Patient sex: M
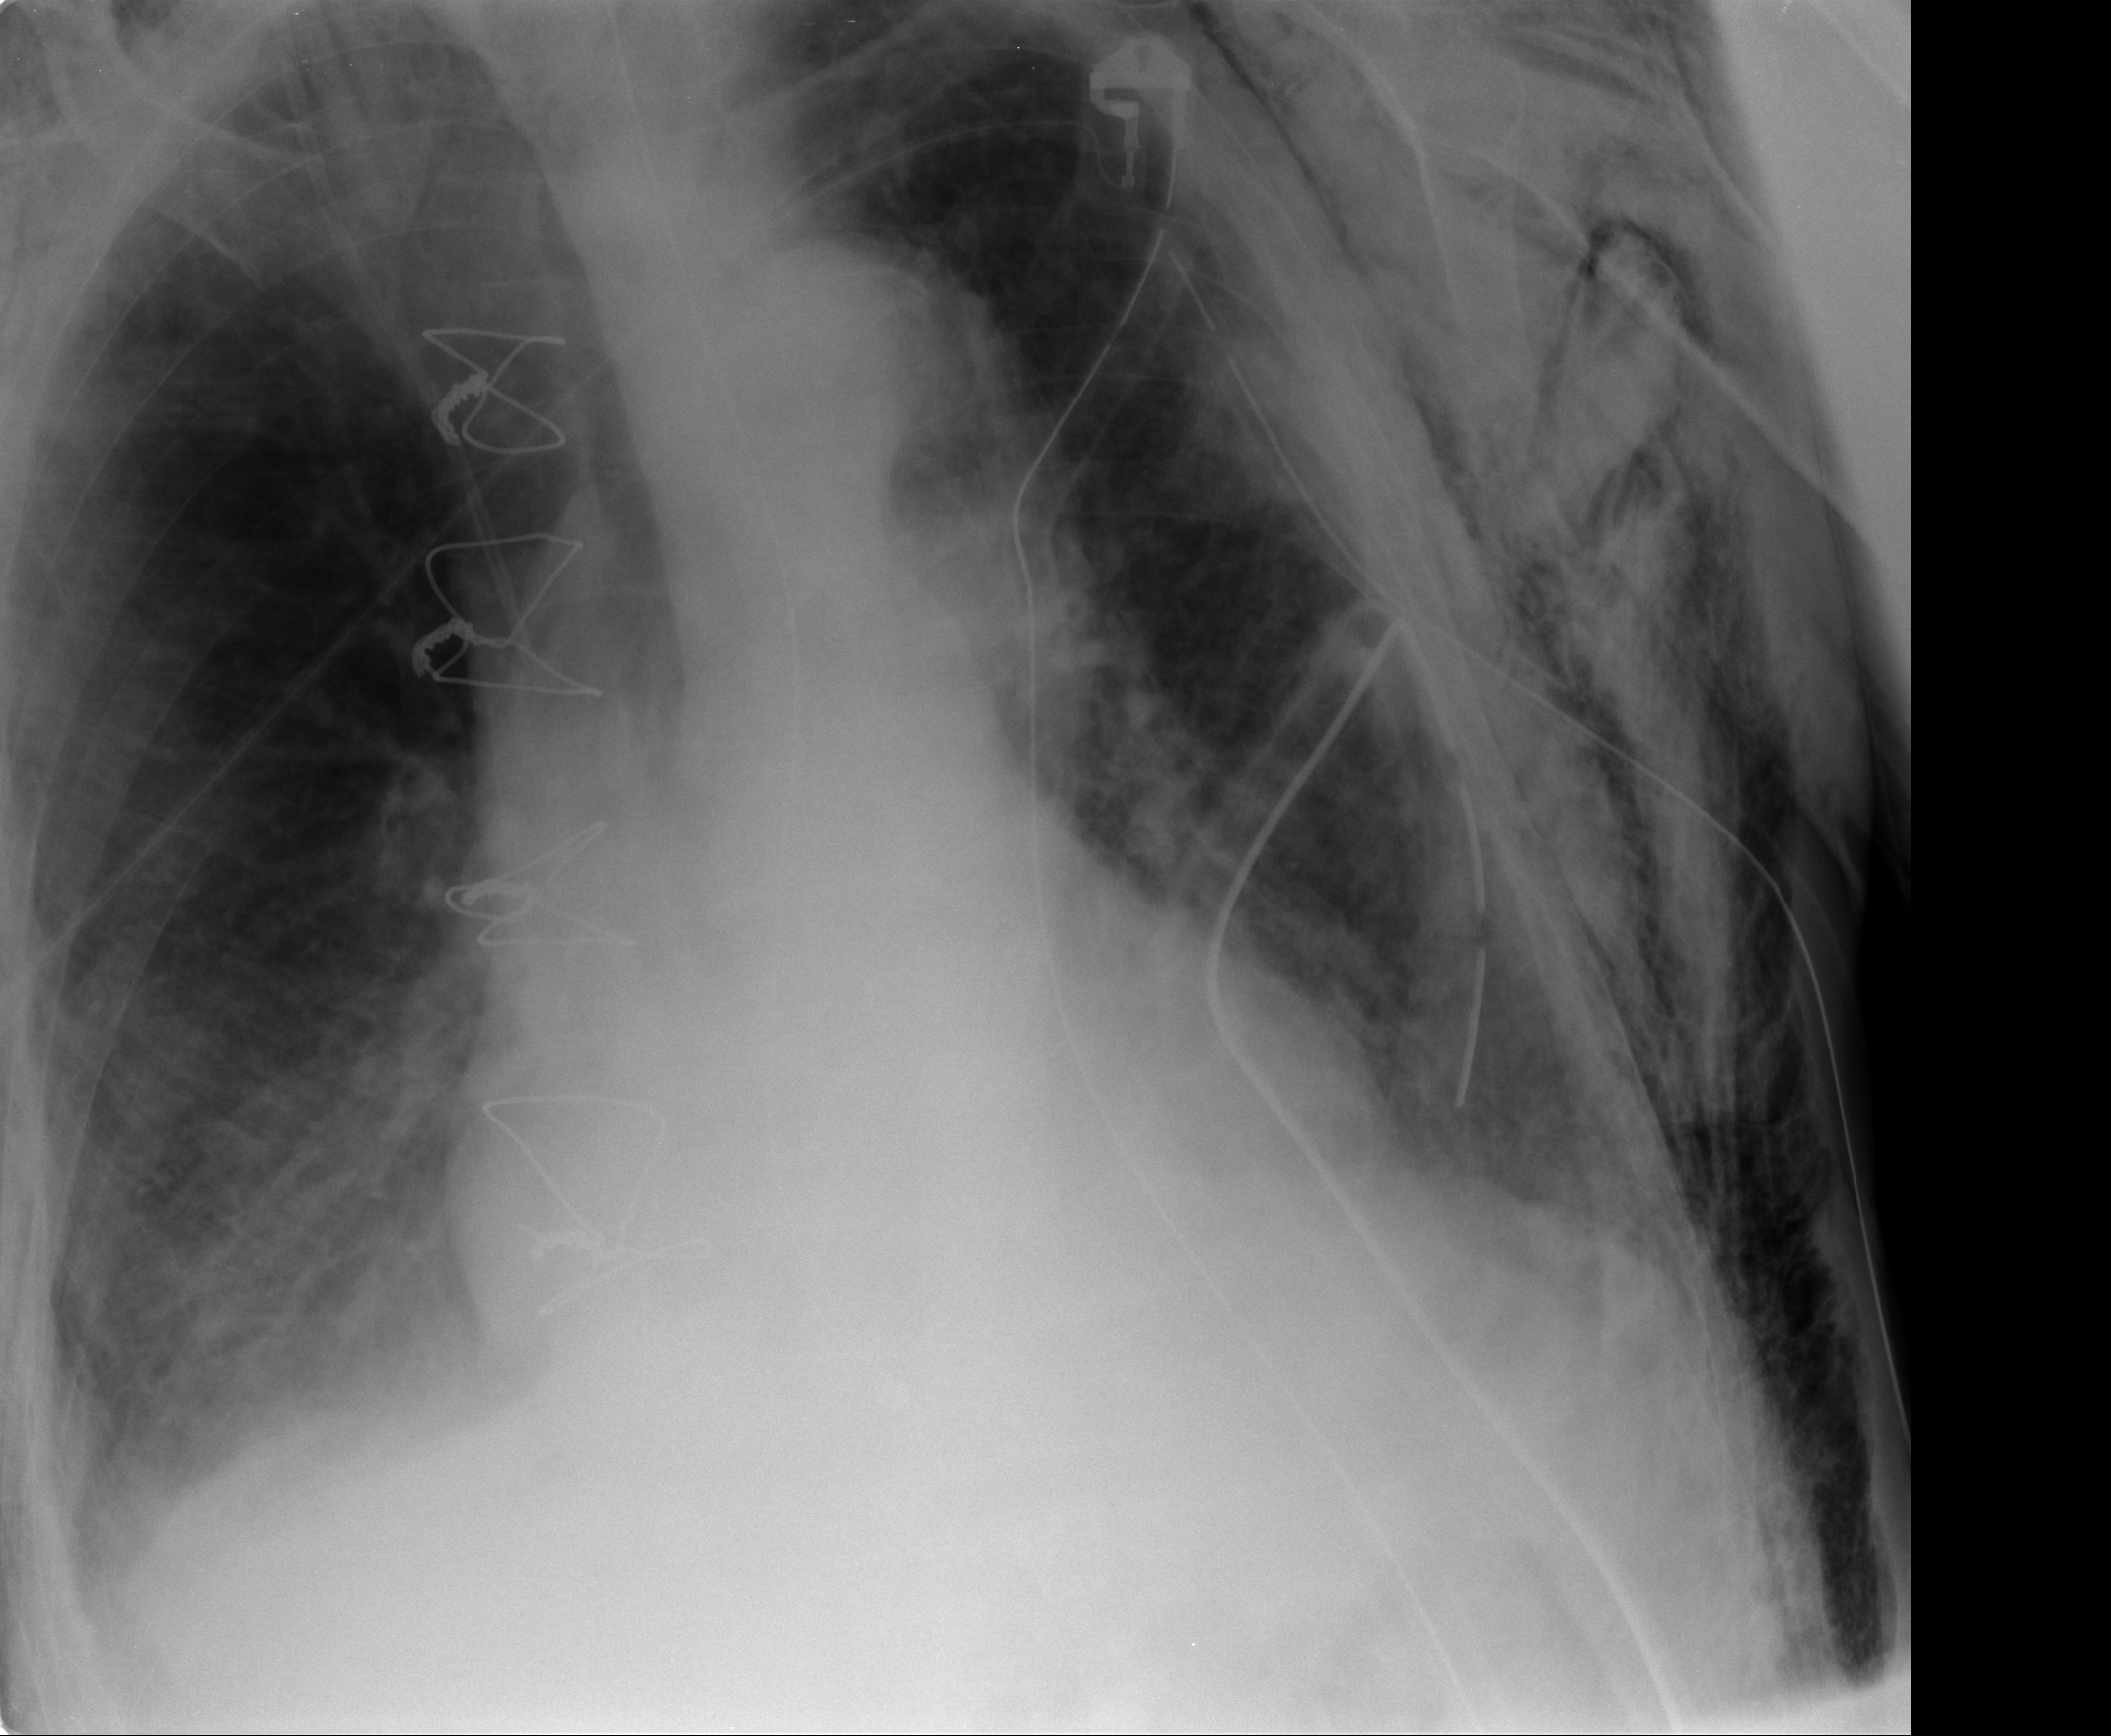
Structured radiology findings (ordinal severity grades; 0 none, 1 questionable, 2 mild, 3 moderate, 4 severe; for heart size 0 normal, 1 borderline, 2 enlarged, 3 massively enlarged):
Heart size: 1
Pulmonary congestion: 2
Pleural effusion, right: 0
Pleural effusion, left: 2
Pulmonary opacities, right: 0
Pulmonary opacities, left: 2
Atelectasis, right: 2
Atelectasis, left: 2